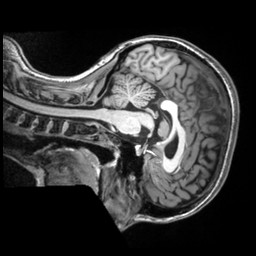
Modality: T1w
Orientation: sagittal
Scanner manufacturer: siemens
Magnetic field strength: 3 T
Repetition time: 2.5 s
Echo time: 0.00343 s